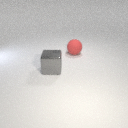
large gray metal cube to the left of large red rubber sphere